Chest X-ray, PA view. Patient: 47 years old, sex M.
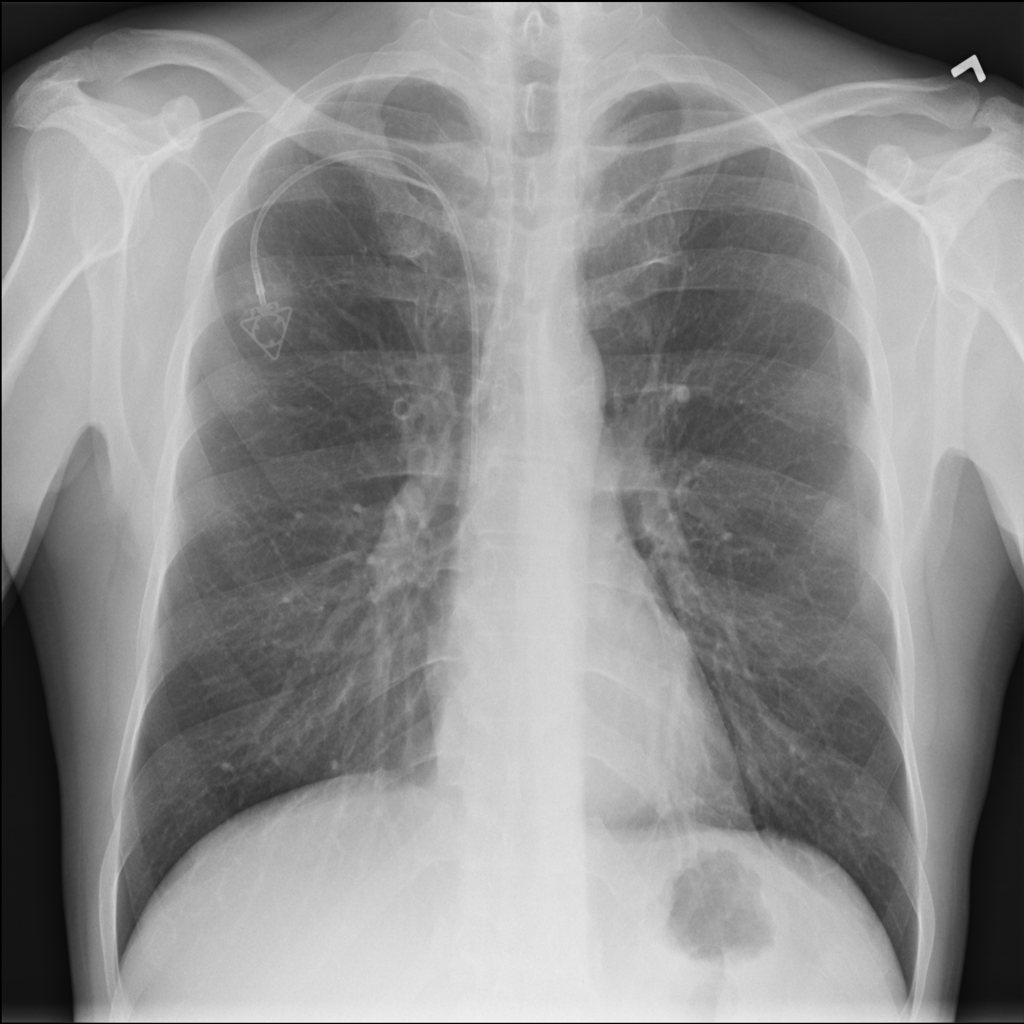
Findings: No Finding